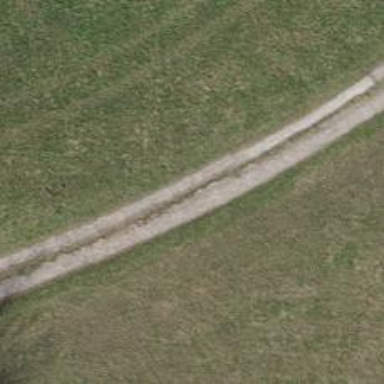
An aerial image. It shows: Track with grade3 tracktype.